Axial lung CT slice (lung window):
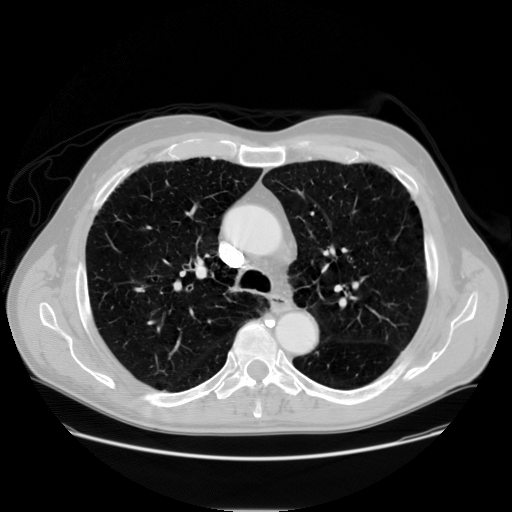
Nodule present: no